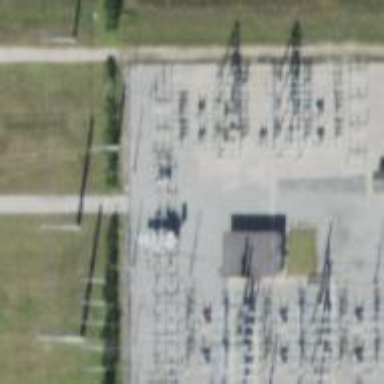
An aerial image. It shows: Switch for power supply.